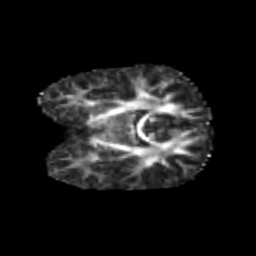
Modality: FA
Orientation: coronal
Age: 5
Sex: female
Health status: healthy